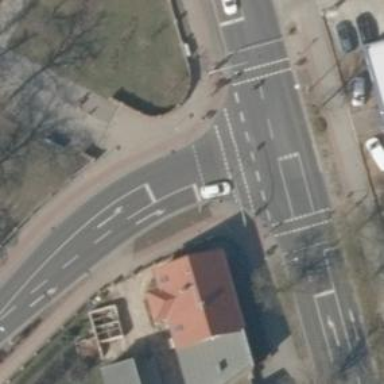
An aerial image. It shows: Traffic signals at road crossing.